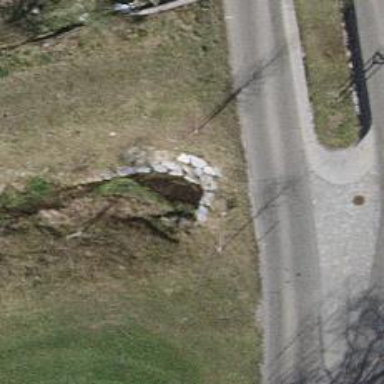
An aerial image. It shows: Tunnel.